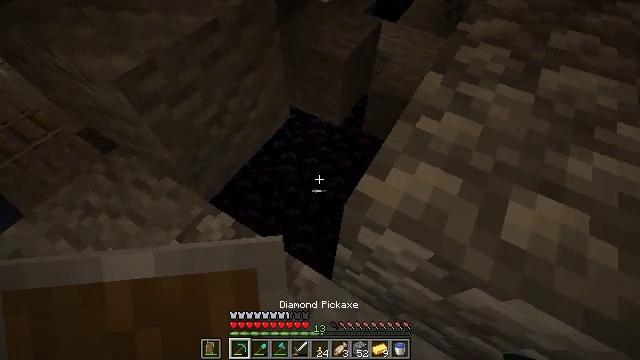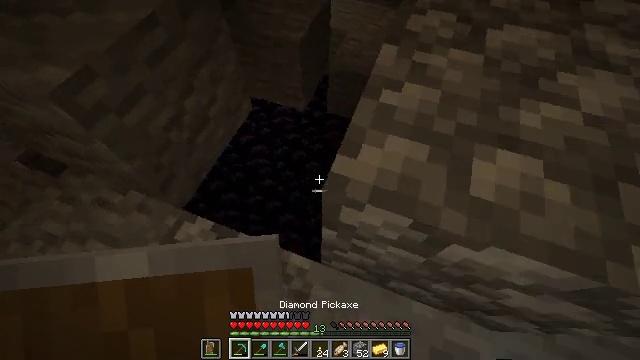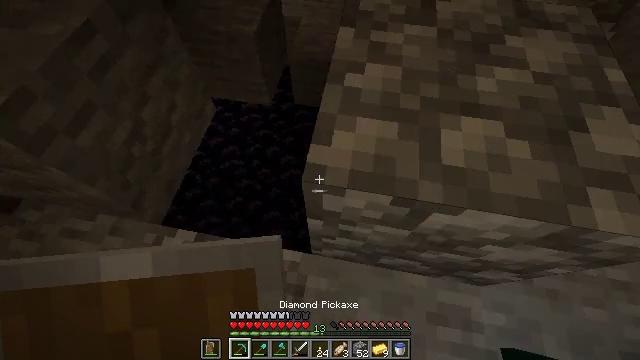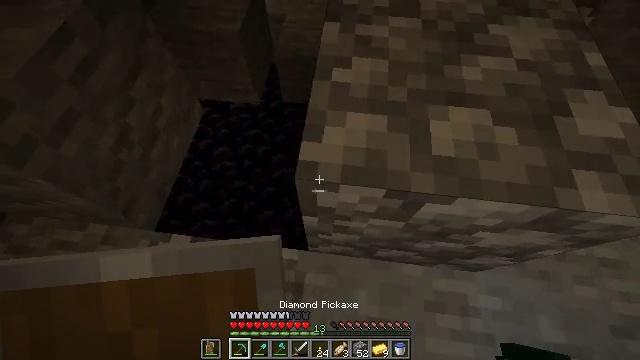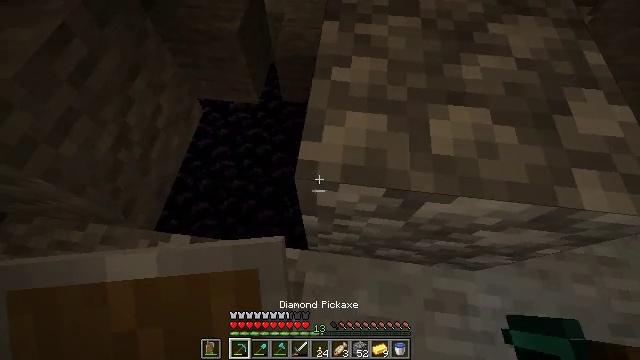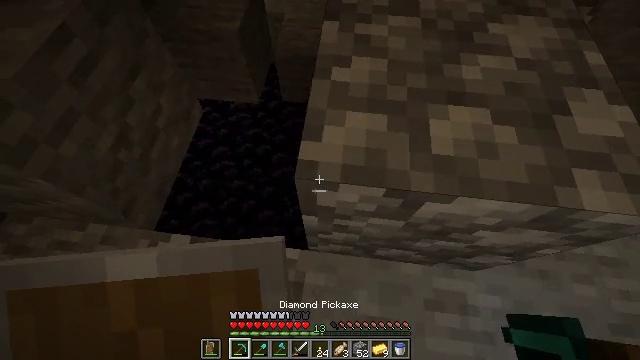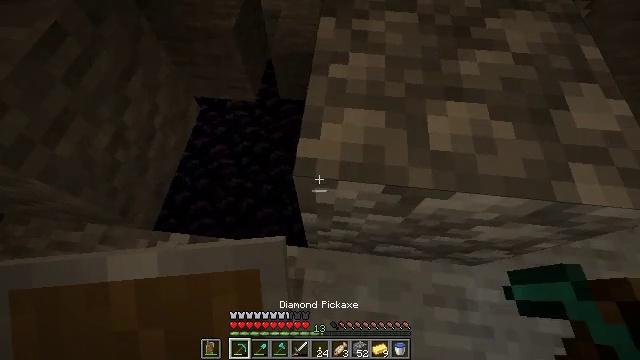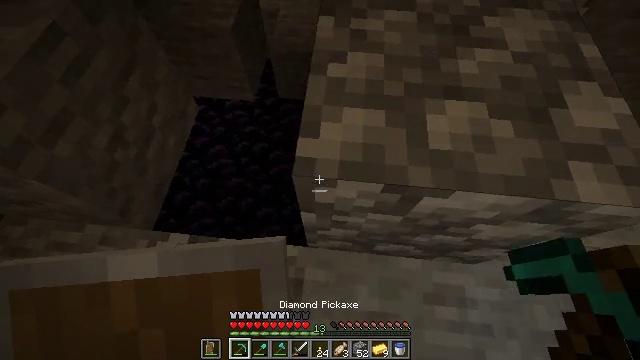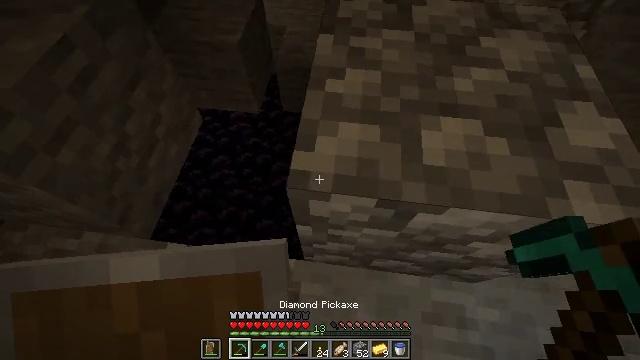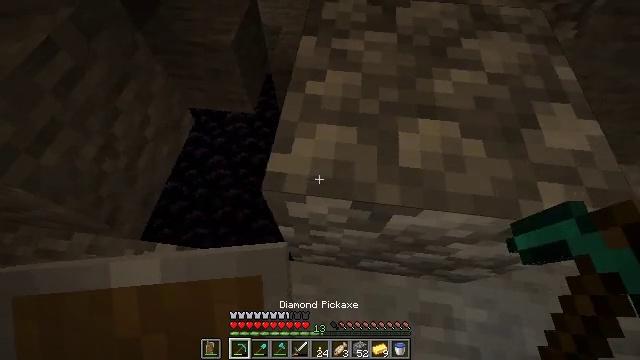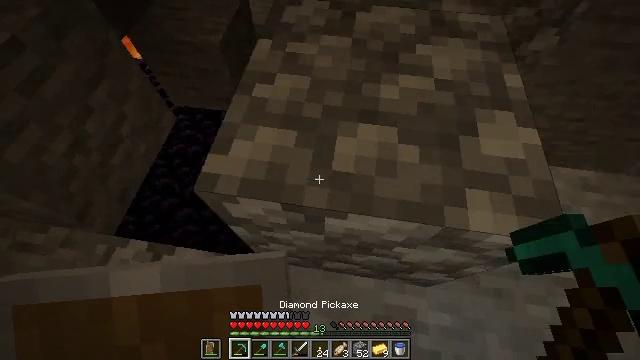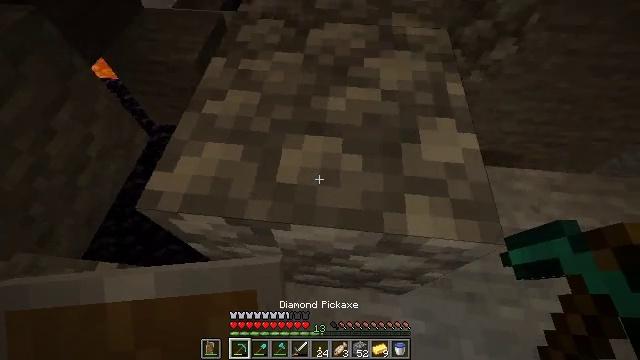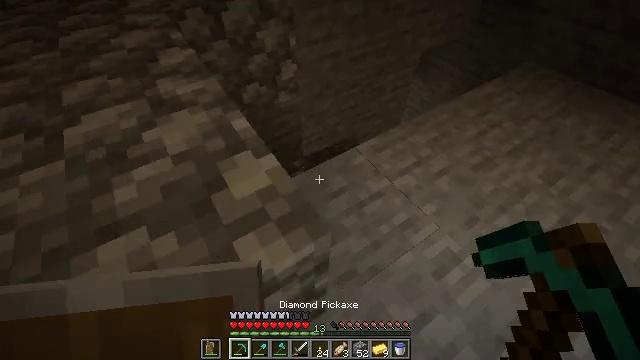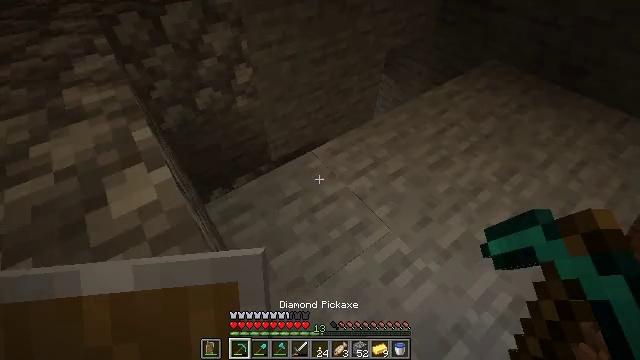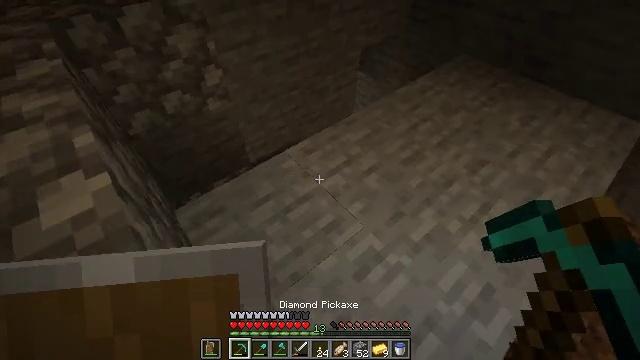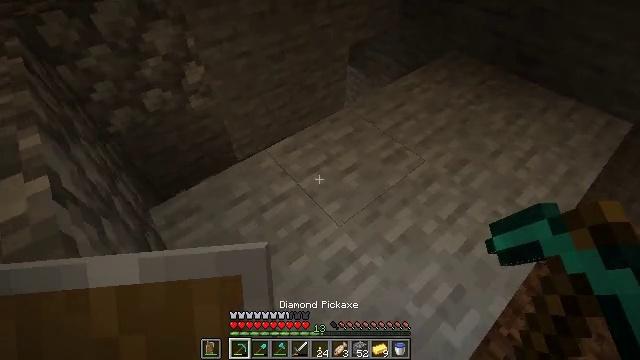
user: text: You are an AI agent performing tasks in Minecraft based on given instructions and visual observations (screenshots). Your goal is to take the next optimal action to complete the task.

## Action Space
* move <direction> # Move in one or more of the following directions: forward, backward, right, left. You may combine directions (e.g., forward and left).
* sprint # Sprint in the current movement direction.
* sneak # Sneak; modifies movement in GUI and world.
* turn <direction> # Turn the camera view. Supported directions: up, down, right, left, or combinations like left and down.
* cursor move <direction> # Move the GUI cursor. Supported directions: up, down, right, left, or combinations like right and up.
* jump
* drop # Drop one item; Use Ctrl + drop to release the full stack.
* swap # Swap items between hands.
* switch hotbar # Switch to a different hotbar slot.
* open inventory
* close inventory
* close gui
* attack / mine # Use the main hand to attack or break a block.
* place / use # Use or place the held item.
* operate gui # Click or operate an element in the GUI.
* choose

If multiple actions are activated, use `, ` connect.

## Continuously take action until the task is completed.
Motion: motion action
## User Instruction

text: Attack the andesite block to gather it.
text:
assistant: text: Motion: turn right and down
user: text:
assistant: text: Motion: turn right and down
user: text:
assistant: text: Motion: turn right
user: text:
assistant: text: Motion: no_op
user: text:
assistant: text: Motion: no_op
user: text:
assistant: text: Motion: no_op
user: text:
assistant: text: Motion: no_op
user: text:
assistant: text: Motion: move right, turn left and up
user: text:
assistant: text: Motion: move right
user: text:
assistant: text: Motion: move right, turn left
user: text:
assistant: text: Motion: move right, turn right and up
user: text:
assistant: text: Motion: move right, turn right and up
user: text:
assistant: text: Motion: move right, turn right
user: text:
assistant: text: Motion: move right, turn right
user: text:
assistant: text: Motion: move right
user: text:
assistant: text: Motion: no_op
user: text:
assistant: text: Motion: turn left and down
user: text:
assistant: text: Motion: turn left and down
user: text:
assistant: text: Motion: turn left and down
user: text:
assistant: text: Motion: turn left and down
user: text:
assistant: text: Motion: turn left
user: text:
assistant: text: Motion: move left, turn left
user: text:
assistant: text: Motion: move left, turn left
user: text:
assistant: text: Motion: move left, turn left
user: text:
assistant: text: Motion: move left
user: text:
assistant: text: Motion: move left
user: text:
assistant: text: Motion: no_op
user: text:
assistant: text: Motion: turn down
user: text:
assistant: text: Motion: no_op
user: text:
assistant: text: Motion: no_op